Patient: sex M, age 45
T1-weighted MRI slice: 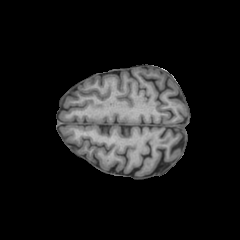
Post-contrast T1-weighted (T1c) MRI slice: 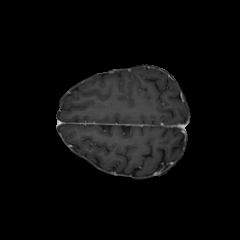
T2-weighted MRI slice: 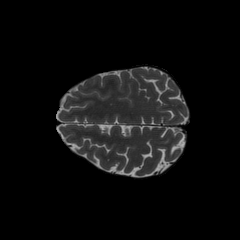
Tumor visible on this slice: no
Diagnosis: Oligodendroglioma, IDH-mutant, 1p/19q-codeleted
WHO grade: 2